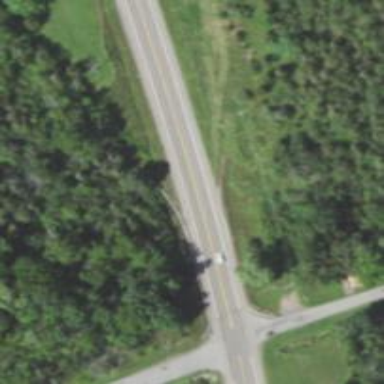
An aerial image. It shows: Abandoned road.